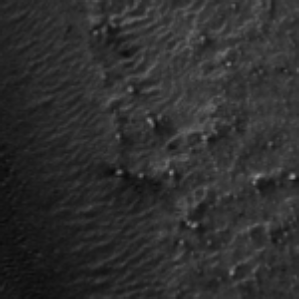
Label: frost